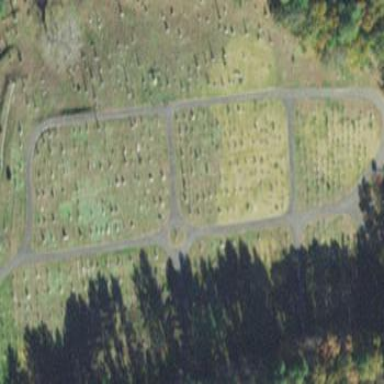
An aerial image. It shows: Cemetery area categorized as "Cemetery".